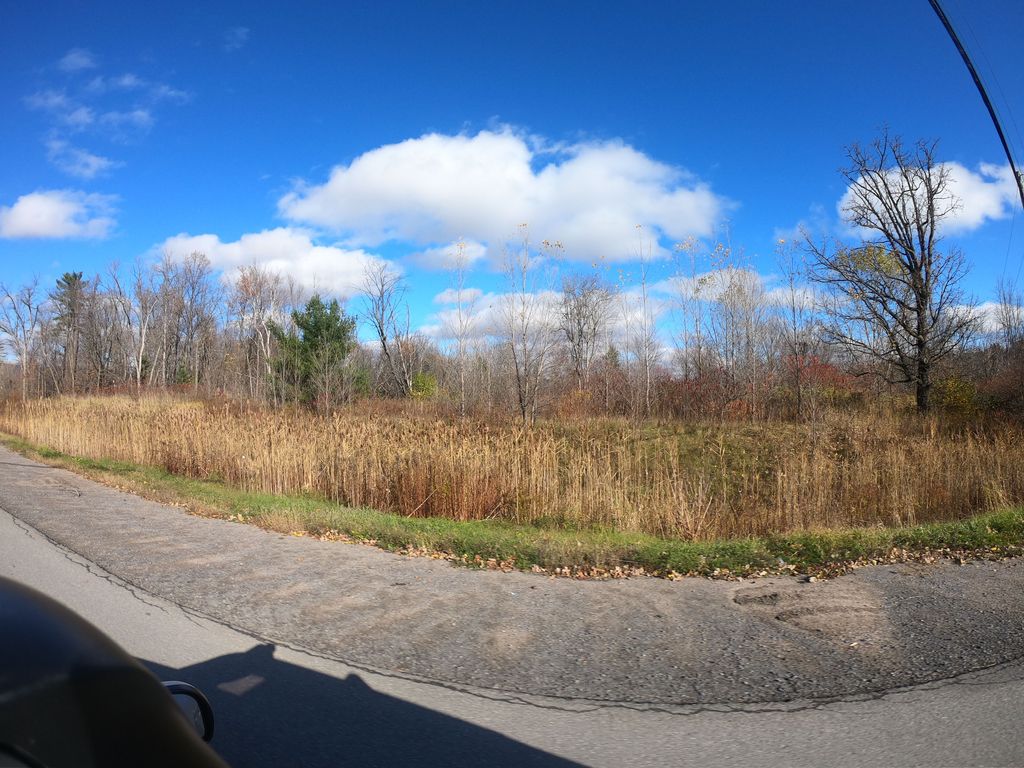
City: ottawa-gatineau